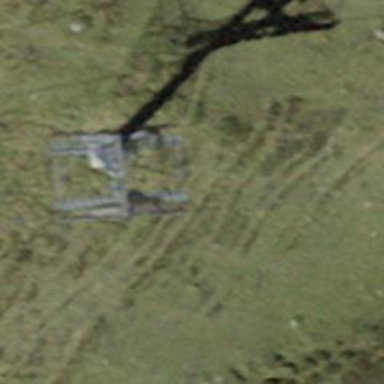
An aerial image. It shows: Pylon for aerialway.